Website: crate-barrel
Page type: cart
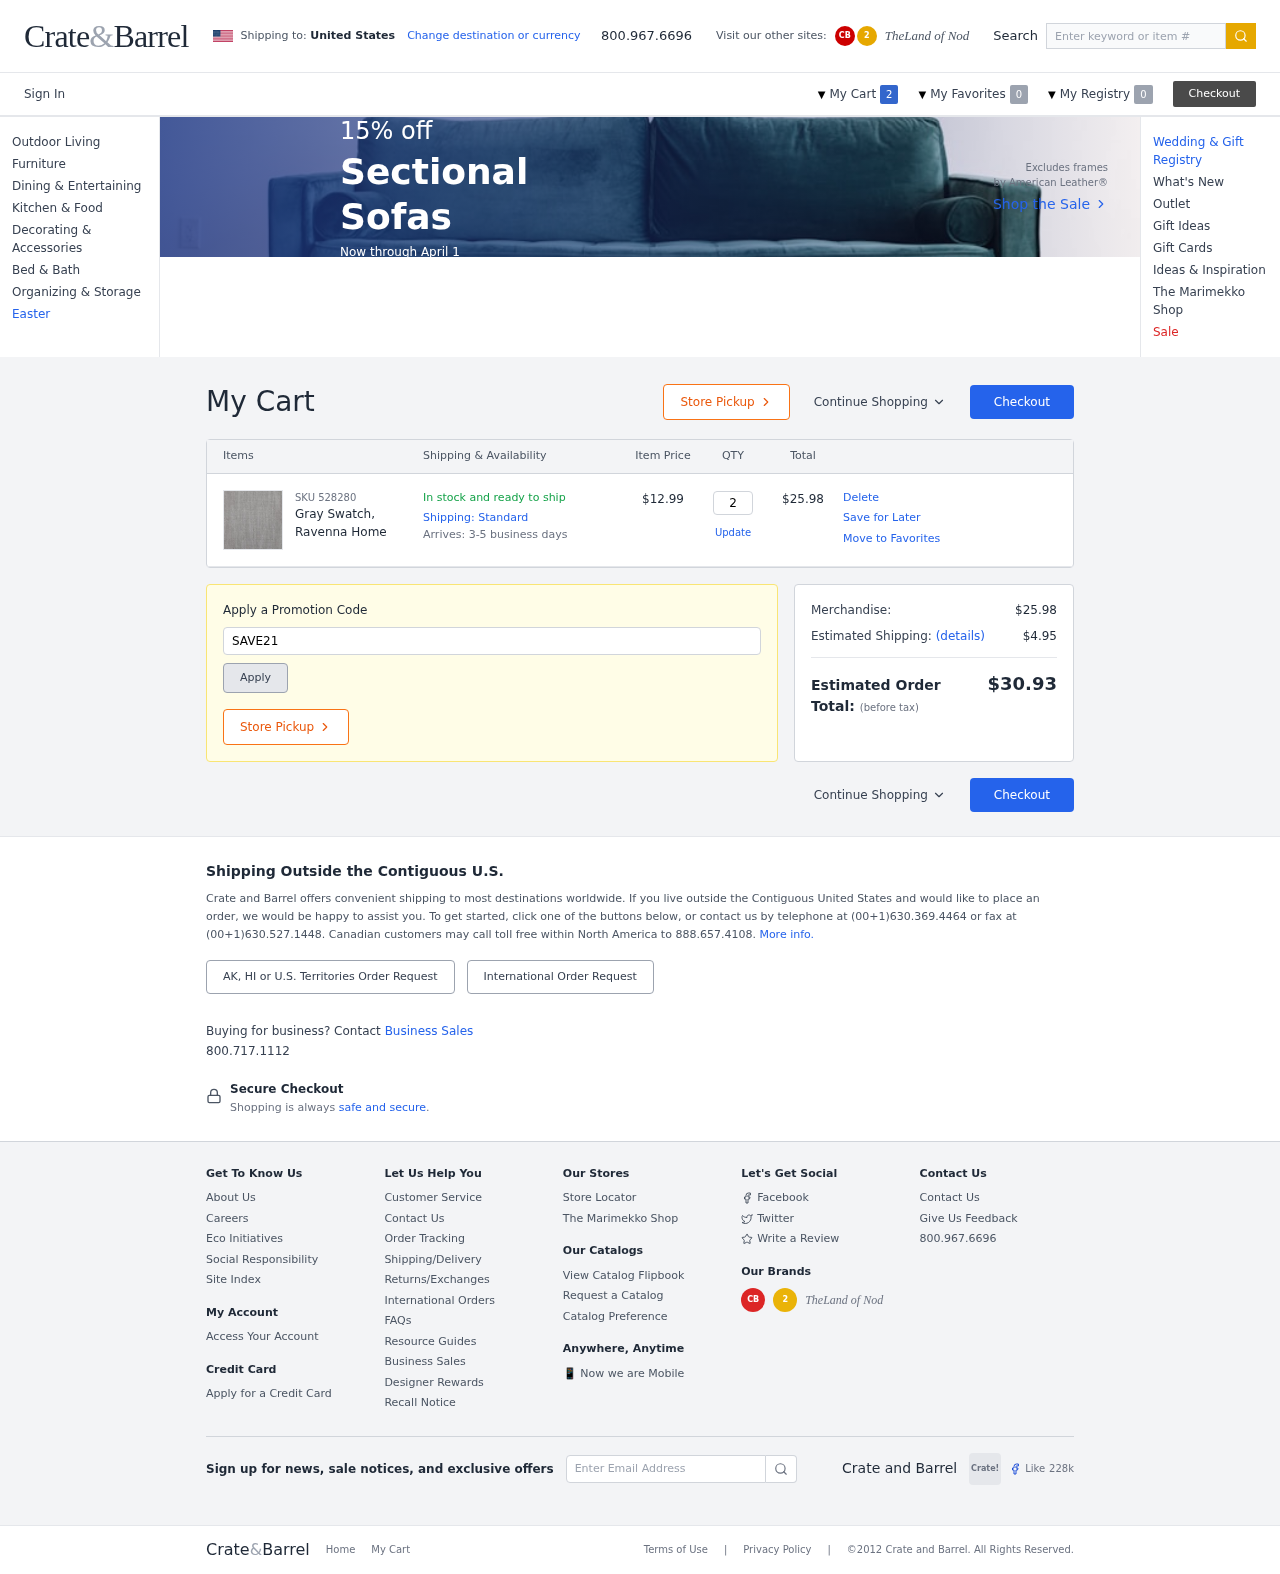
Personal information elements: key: PII_PROMO_CODE
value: SAVE21
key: PII_COUNTRY
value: United States
Product elements: key: PRODUCT1_NAME
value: Gray Swatch, Ravenna Home
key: PRODUCT1_PRICE
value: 12.99
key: PRODUCT1_QUANTITY
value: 2
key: PRODUCT1_SKU
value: SKU 528280
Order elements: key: ORDER_NUM_ITEMS
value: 2
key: ORDER_ITEM_TOTAL
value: $25.98
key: ORDER_SUBTOTAL
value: $25.98
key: ORDER_SHIPPING_COST
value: $4.95
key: ORDER_TOTAL
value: $30.93
Search elements: key: HEADER_SEARCH
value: Enter keyword or item #